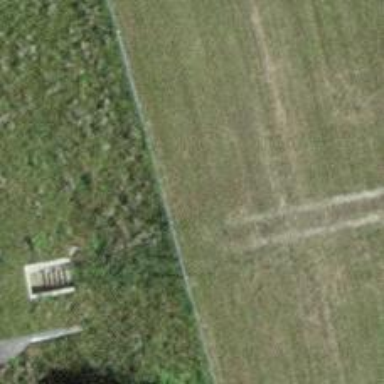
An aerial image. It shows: Gate.